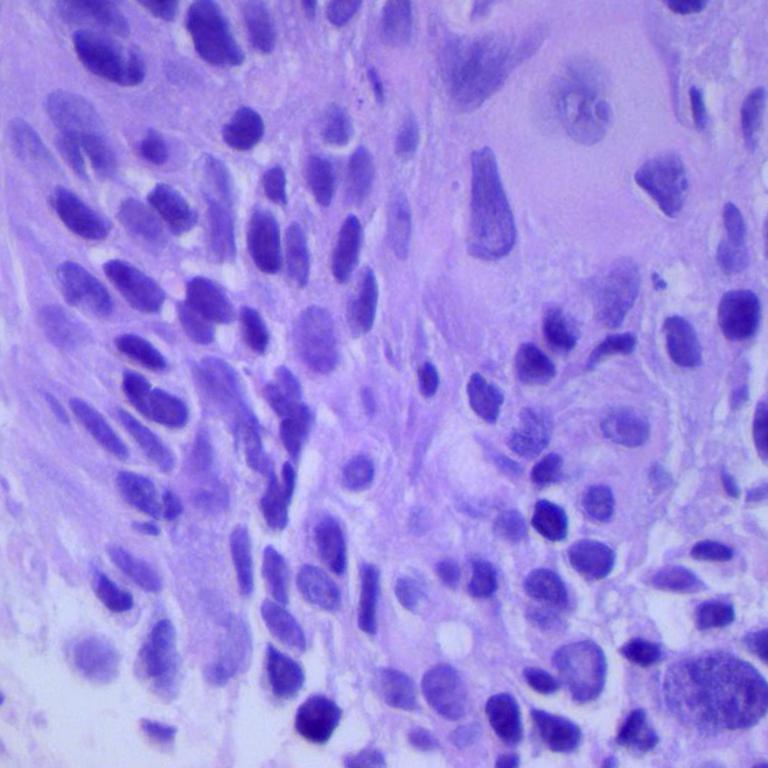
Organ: lung
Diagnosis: squamous carcinomas